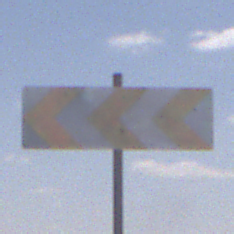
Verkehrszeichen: RichtungstafelnInKurvenGrossRechts
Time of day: Midday
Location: Outdoor (Nature)
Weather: PartlyCloudy
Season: NotSpecified
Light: Natural